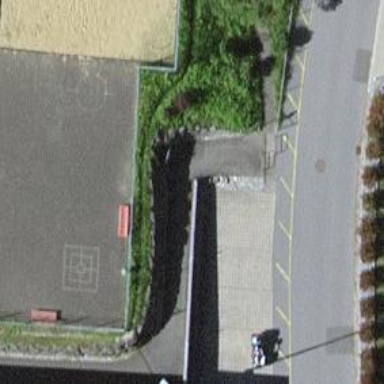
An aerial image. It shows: Retaining wall.